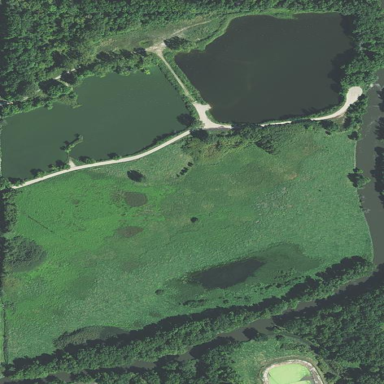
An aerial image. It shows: Nature reserve area for leisure land.